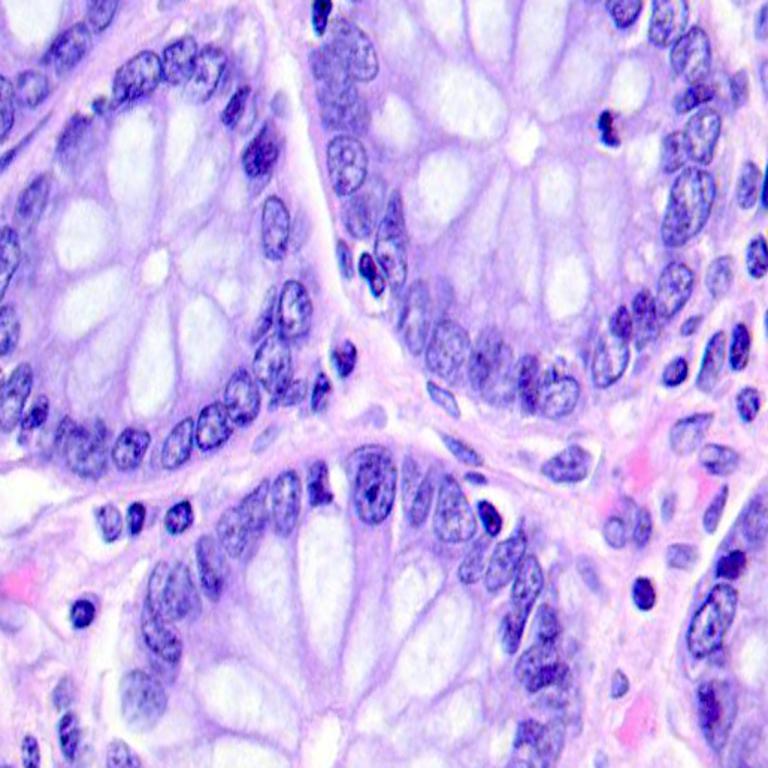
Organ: colon
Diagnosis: benign